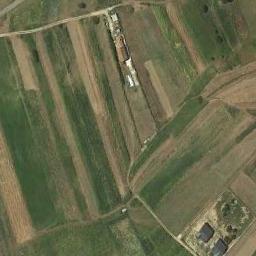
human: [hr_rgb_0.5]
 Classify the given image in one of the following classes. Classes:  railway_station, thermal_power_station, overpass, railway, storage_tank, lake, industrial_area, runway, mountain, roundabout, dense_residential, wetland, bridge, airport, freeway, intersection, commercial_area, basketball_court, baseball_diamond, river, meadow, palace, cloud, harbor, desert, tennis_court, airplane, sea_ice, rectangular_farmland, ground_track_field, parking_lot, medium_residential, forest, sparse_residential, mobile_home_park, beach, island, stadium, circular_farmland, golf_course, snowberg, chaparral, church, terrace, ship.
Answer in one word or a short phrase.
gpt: rectangular_farmland